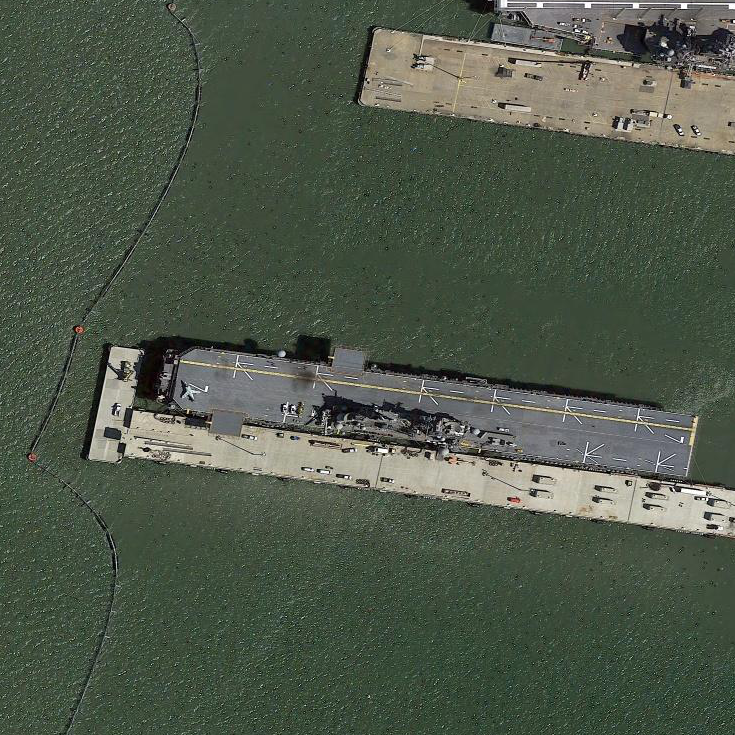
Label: assault